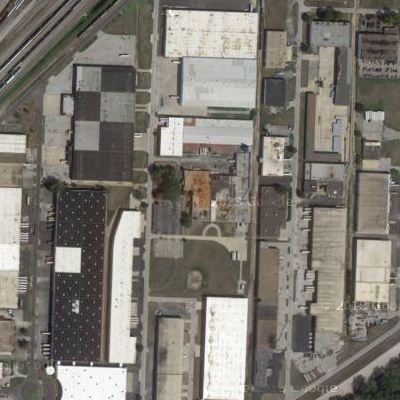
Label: Industry